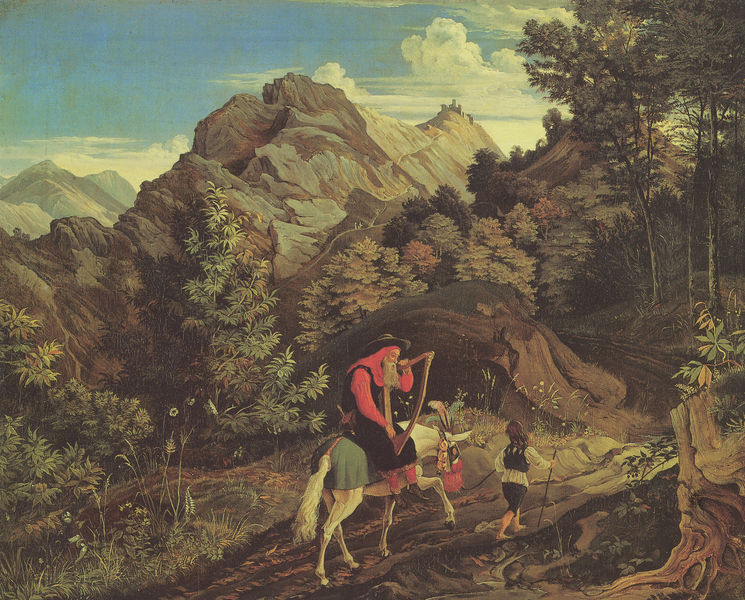
Titel: Heimkehrender Harfner
Künstler: Adrian Ludwig Richter
Standort: Dresden
Institution: Gemäldegalerie Neue Meister
Schlagwörter: baum, berg, blau, blätter, dunkel, felsen, gemälde, himmel, laub, mann, weiß, wolken, bäume, grün, landschaft, menschen, ocker, sitzen, äste, blume, blumen, braun, grau, holz, hut, schwarz, strasse, gras, rot, tuch, weg, wiese, wolke, beige, malerei, alt, bart, hose, richter, spitze, stein, tragen, vollbart, instrument, öl, bach, baumstamm, erde, gräser, horizont, hügel, natur, strauch, busch, büsche, gehen, pfad, sträucher, gewand, haare, decke, kind, blatt, musik, musiker, pflanzen, tal, wald, esel, kinder, pferd, reiter, stock, ausritt, deutschland, hufe, reiten, schwanz, zaumzeug, ruhe, biegung, alter mann, stab, furchen, berge, fels, gebirge, gipfel, hang, hochgebirge, ausflug, idylle, romantik, stämme, wild, spielen, dichter, junge, weste, brun, barfuss, alter, greis, knabe, burg, bub, wandern, alpen, idyll, wälder, lichtung, asien, mythologie, schimmel, damensitz, muli, china, wurzeln, buschwerk, reise, wanderer, fabelwesen, mönch, hain, heiliger, lokalfarben, laute, rde, gebirgslandschaft, heroische landschaft, wanderstab, wanderstock, harfe, lyra, david, hirte, leier, koch, baumstumpf, wanderung, spilen, alt und jung, satteldecke, bursche, harve, kid, forst, weh, zither, pilger, reitend, bergauf, gäser, orfeus, orpheus, begleiter, führer, vater und sohn, homer, baum w, futtersack, pflanzene, seitsitz, wanderstb, 19. jahrhundert, gebirgshagn, #junge, stpck, wolken himmel blau, geemälde